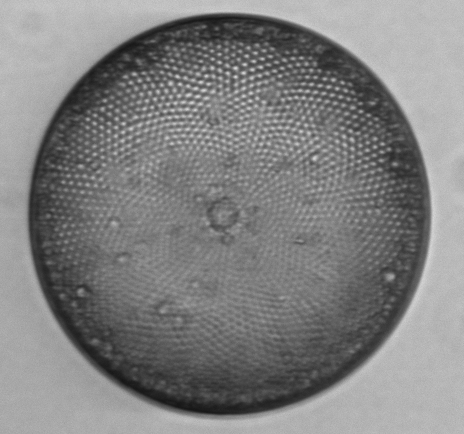
Label: Coscinodiscus